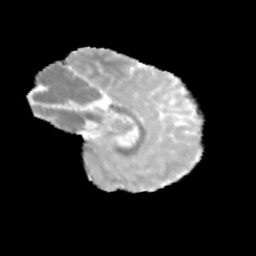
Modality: MD
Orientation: sagittal
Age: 9
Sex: male
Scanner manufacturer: siemens
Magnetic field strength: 3 T
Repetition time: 3.8 s
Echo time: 0.07 s